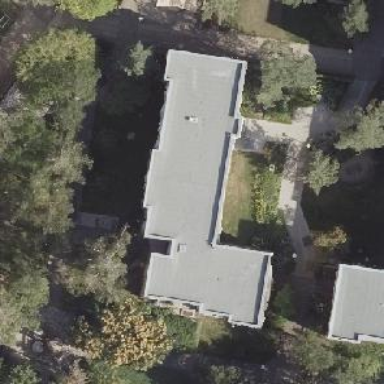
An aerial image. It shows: Building with apartments and flat roof.